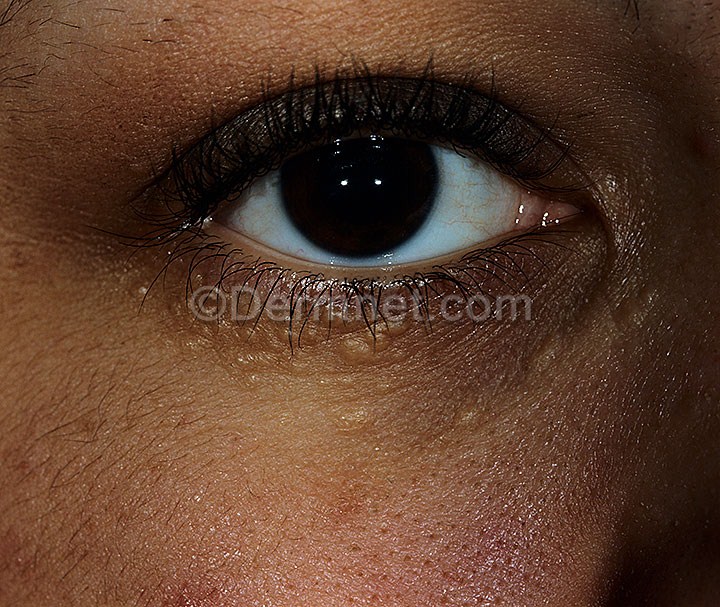
Disease: Seborrheic Keratoses and other Benign Tumors